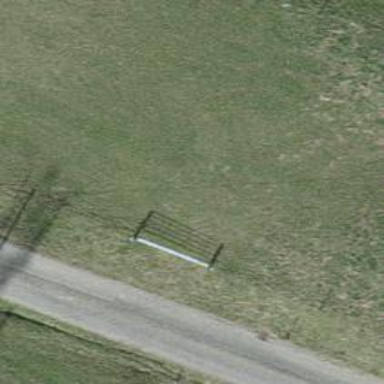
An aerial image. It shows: Gate.